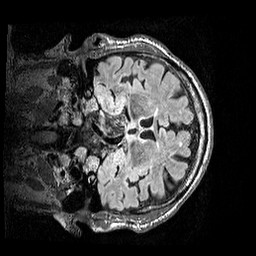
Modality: FLAIR
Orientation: coronal
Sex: male
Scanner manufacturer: siemens
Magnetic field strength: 3 T
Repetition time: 5 s
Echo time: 0.395 s